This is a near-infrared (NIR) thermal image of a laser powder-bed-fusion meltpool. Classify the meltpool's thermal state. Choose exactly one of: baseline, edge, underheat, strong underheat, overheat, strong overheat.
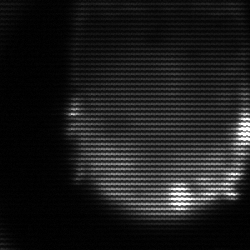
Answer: edge